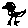
Label: bird